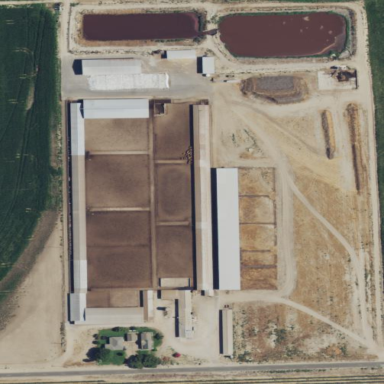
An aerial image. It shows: Farmyard area.